Question: Using Python 2.7 - I'd like to make a WOEID viewer that shows density plots of photos taken in an area.
So far I can generate a (transparent background) contour map of images taken in and around Barcelona (as an example area), but that's pretty much it. My questions are:
<URL> Within Python - How may I obtain a map of an area for a given longitude & latitude range?
E.g. for Barcelona and the image I have, the ranges are:
min to max longitude: 2.101 - 2.204, centre: 2.1525
min to max latitude: 41.362 - 41.461, centre: 41.4115
[2] How may I then combine these two images such that the controur is superimposed - an example I did by hand to help illustrate:

My code so far:
'''
import flickrapi
import matplotlib.pylab as plt
import numpy as np
# where to get Where On Earth I.D's from:
# https://www.flickr.com/services/api/explore/flickr.places.find
# e.g. Barcelona = 753692
apikey = 'api key required'
woeid = 753692 # woeid for Barcelona
flickr = flickrapi.FlickrAPI(apikey)
request = flickr.places_getChildrenWithPhotosPublic(woe_id=woeid)
list = request[0].getchildren()
x = []
y = []
z = []
for each in list:
#print each.attrib['latitude'], each.attrib['longitude']
print each.text
x.append(float(each.attrib['longitude']))
y.append(float(each.attrib['latitude']))
z.append(float(each.attrib['photo_count']))
xmin, xmax = min(x), max(x)
ymin, ymax = min(y), max(y)
x += xmin, xmin, xmax, xmax
y += ymin, ymin, ymax, ymax
z += 0,0,0,0
xrange = xmax - xmin
yrange = ymax - ymin
maxrange = max(xrange, yrange)
stepsize = maxrange/500
# create the grid
xi = np.linspace(xmin, xmax, int(xrange/stepsize))
yi = np.linspace(ymin, ymax, int(yrange/stepsize))
# grid data
zi = plt.griddata(x, y, z, xi, yi)
plt.contour(xi,yi,zi,25,cmap=plt.cm.jet, transparent=True)
plt.xlim(xmin, xmax)
plt.ylim(ymin, ymax)
plt.colorbar()
plt.title('Barcelona')
plt.savefig('Barcelona_contour.png', transparent=True)
print 'min to max longitude:', xmin, ' - ', xmax, 'centre:', xmin+(xmax-xmin)/2
print 'min to max latitude:', ymin, ' - ', ymax, 'centre:', ymin+(ymax-ymin)/2
print 'done'
'''
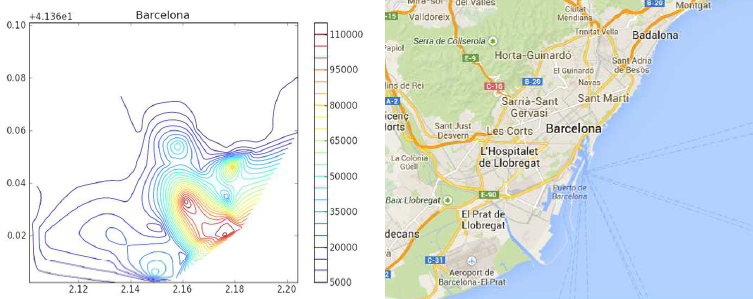
Answer: The first thing you need is a way to fetch a map given coordinates. This is tricky. (The earth is a sphere, you want to map the to a Cartesian rectangle.)
Fortunately for you, Google has the wonderfully simple <URL>. Don't worry, I read the docs so you don't have to.
- <URL>- -
1. You can use the center, zoom, and size plus fancy math to compute a rectangle
2. You can use visible to define a viewport, but Google adds padding
You might go for (1.) and steal <URL>.
Then you'll want to superimpose the images. There's an <URL> on that too.
I haven't got a working prototype and probably won't be able to get one. In particular, the Mercator math doesn't seem to be working for me, although that may be because Google Maps is quantized too coarsely, in which case you'll need some even more fancy algorithms. If you have anything specific, or if this does not help you, please tell me!